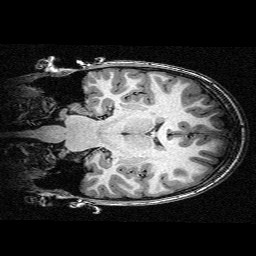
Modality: T1w
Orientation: coronal
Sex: male
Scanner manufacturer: siemens
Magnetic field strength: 3 T
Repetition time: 2.3 s
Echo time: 0.00336 s